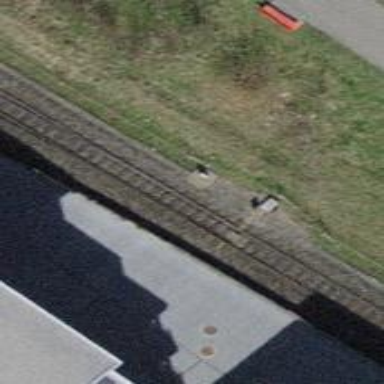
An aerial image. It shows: Railway switch.